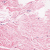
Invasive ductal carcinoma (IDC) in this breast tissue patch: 0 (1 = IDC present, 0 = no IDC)